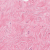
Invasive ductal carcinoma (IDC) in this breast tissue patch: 0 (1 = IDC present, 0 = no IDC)